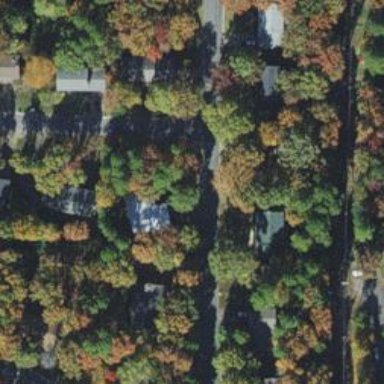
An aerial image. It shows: Residential road.